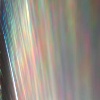
Label: sunburn